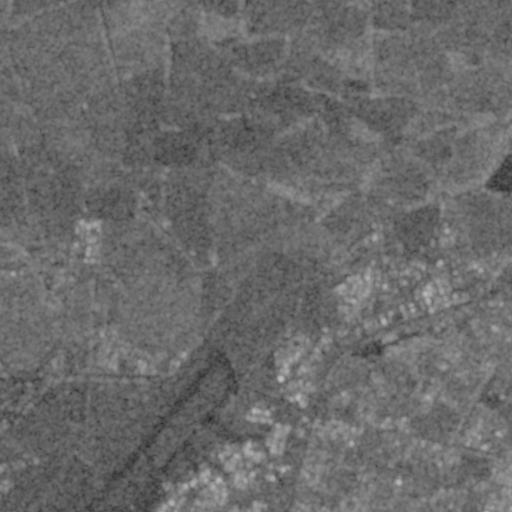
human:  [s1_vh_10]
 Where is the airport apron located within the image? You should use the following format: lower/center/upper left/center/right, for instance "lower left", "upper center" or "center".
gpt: The airport apron is located in the lower left of the image.
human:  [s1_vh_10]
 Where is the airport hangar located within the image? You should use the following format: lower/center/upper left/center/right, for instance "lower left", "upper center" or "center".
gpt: The airport hangar is located in the lower left of the image.
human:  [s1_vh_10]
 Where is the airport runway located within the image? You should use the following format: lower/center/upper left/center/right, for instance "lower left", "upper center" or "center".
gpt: The airport runway is located in the lower left of the image.
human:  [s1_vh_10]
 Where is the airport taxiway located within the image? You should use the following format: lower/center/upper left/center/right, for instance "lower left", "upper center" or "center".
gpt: The airport taxiway is located in the lower left of the image.
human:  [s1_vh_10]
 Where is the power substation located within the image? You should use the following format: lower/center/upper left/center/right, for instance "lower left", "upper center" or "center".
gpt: The power substation is located in the center right of the image.
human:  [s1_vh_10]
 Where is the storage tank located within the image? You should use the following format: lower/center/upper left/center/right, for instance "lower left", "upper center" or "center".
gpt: The storage tank is located in the lower center of the image.
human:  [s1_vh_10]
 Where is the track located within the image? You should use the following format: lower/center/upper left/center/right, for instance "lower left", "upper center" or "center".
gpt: The track is located in the center right of the image.
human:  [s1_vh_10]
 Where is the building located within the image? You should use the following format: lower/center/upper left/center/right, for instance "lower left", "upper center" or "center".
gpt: There is no building in the image.

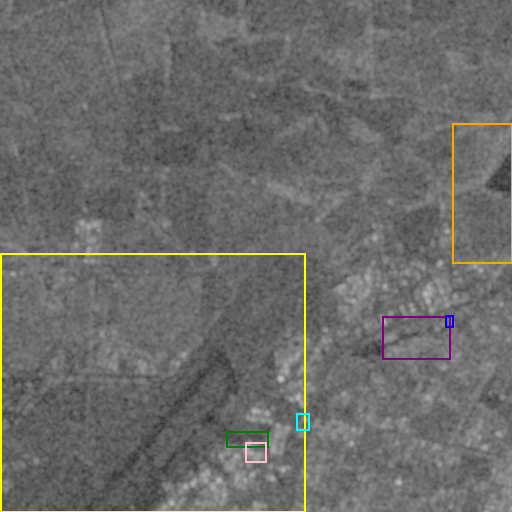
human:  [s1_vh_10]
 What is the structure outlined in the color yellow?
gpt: The structure outlined in yellow is an airport.
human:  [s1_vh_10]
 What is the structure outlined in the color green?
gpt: The structure outlined in green is an airport apron.
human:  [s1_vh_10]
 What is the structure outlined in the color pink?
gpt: The structure outlined in pink is an airport hangar.
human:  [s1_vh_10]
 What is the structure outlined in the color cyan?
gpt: The structure outlined in cyan is a gas station.
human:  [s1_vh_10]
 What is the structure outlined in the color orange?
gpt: The structure outlined in orange is a park.
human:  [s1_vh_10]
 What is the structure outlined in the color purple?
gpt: The structure outlined in purple is a parking lot.
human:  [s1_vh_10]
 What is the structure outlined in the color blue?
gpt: The structure outlined in blue is a power substation.
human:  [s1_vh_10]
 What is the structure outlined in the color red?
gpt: There is no red outline.